【题型】填空题　【知识点】立体几何　【难度】easy
在正方体$ABCD-A_1B_1C_1D_1$中，$AB=4$,$O$为$AC_1$的中点，若该正方体的棱与球$O$的球面有公共点，则球$O$的半径的取值范围是\underline{\qquad\qquad}.
【解答】
\vspace{0.5cm}
\noindent\textbf{【答案】$[2\sqrt{2},2\sqrt{3}]$}

\vspace{0.5cm}
\noindent\textbf{【分析】当球是正方体的外接球时半径最大，当边长为$4$的正方形是球的大圆的内接正方形时半径达到最小.}

\vspace{0.5cm}
\noindent\textbf{【详解】设球的半径为$R$.}
\noindent\textbf{当球是正方体的外接球时，恰好经过正方体的每个顶点，所求的球的半径最大，若半径变得更大，球会包含正方体，导致球面和棱没有交点，}
\noindent\textbf{正方体的外接球直径$2R'$为体对角线长$AC_1=\sqrt{4^2+4^2+4^2}=4\sqrt{3}$，即$2R'=4\sqrt{3}$,$R'=2\sqrt{3}$，故$R_{\max}=2\sqrt{3}$；}

\noindent\textbf{分别取侧棱$AA_1$,$BB_1$,$CC_1$,$DD_1$的中点$M$,$H$,$G$,$N$，显然四边形$MNGH$是边长为$4$的正方形，且$O$为正方形$MNGH$的对角线交点，}
\noindent\textbf{连接$MG$，则$MG=4\sqrt{2}$，当球的一个大圆恰好是四边形$MNGH$的外接圆，球的半径达到最小，即$R$的最小值为$2\sqrt{2}$.}
\noindent\textbf{综上，$R\in[2\sqrt{2},2\sqrt{3}]$.}
\noindent\textbf{故答案为：$[2\sqrt{2},2\sqrt{3}]$}
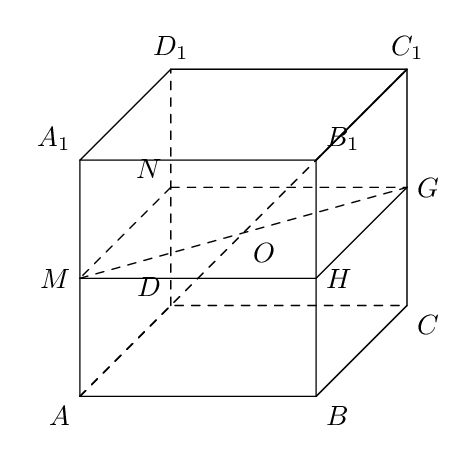